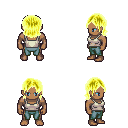
a pixel art fantasy rpg character, male body template, human, dark skin, white pirate shirt, teal pants, gold long bangs hairstyle, four views (front, back, left, right), 2x2 character sprite sheet, small pixel art, hard edges, no anti-aliasing